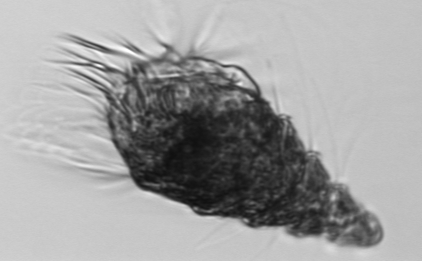
Label: Laboea_strobila